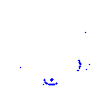
Particle: kaon